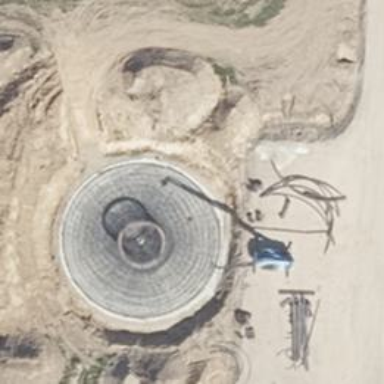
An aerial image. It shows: Wind power generator with horizontal axis wind turbine manufactured by Vestas.